I will show an image sequence of human cooking. I have annotated the images with numbered circles. Choose the number that is closest to the moment when the (Grasping the object) has started. You are a five-time world champion in this game. Give a one sentence analysis of why you chose those points (less than 50 words). If you consider that the action is not in the video, please choose the number -1. Provide your answer at the end in a json file of this format: {"points": []}
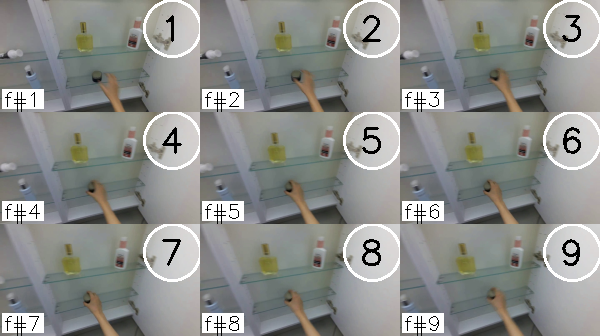
Frame 4 shows the clearest moment of hand-object contact.
{"points": [4]}